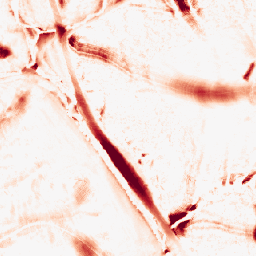
Category: morphological
Decomposition family: tophat
Decomposition parameters: size: 20
mode: white
Upsampling method: nearest
Upsampling parameters: scale: 4
Upsampling scale: 4